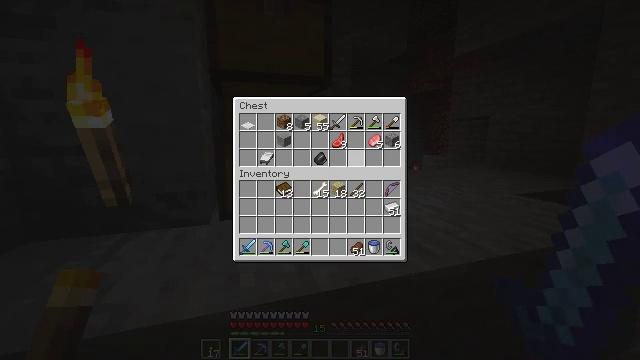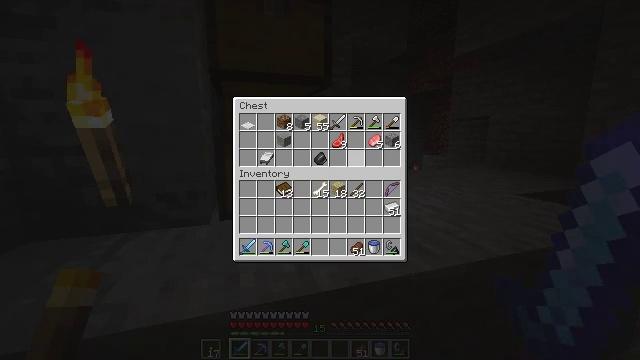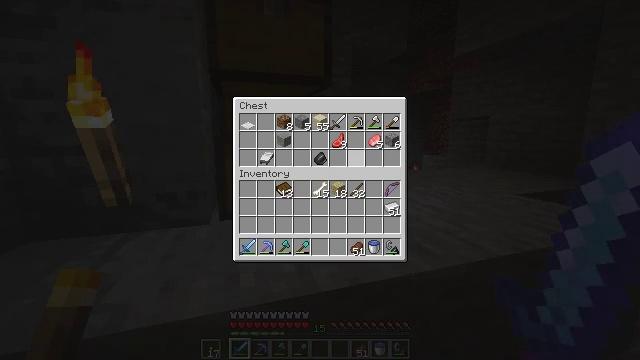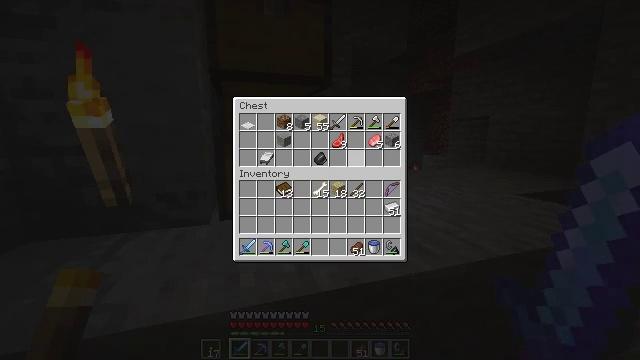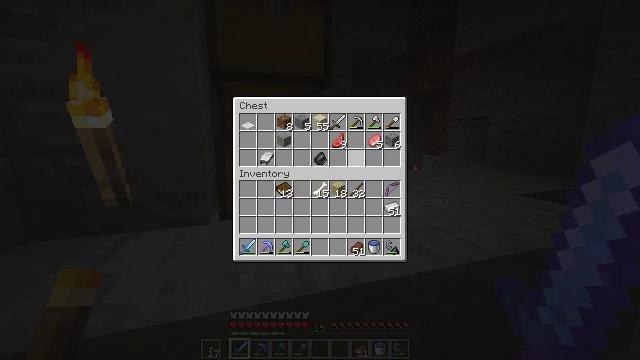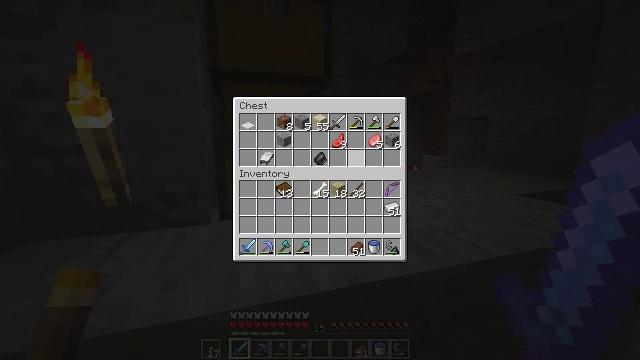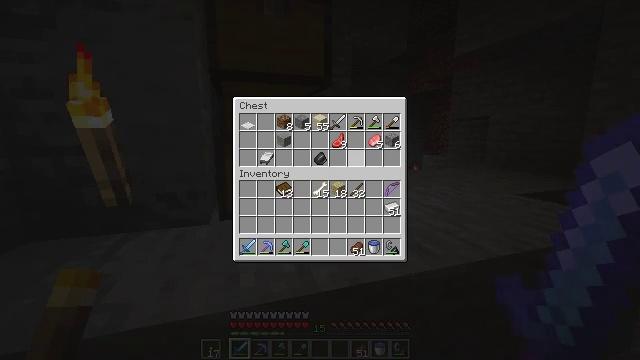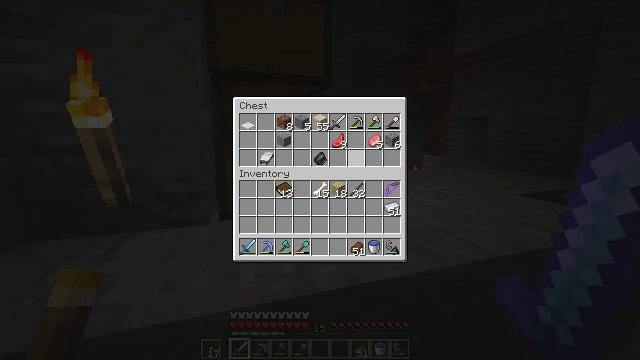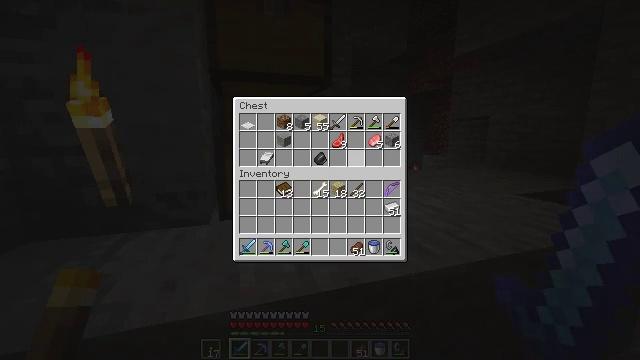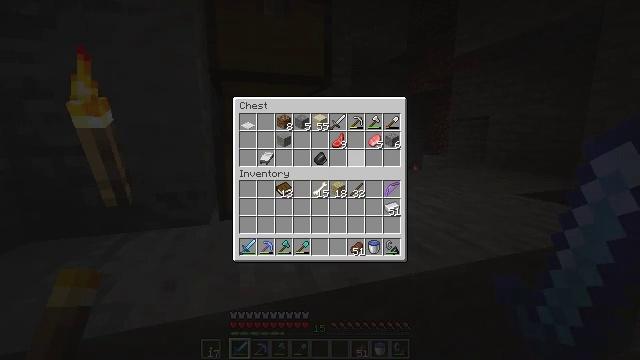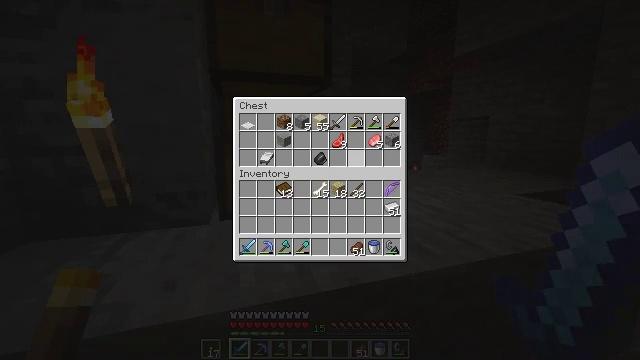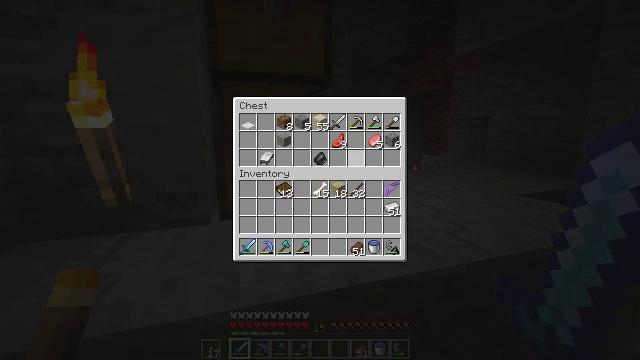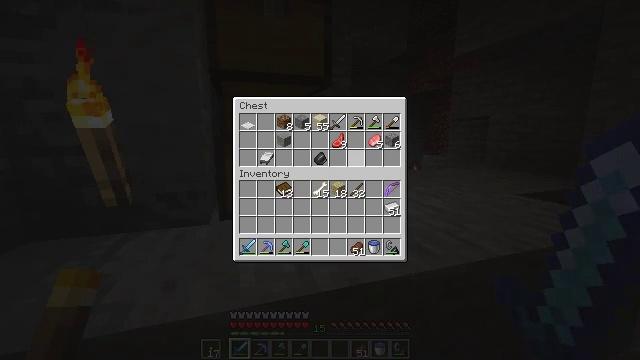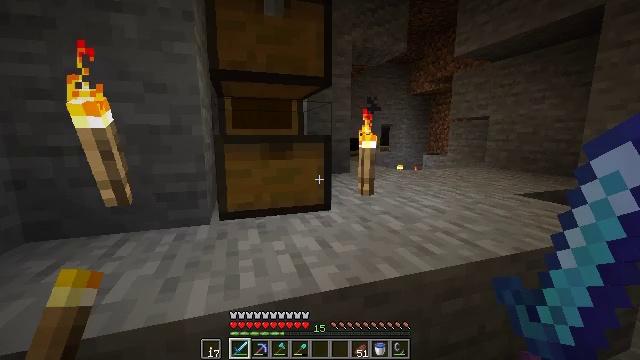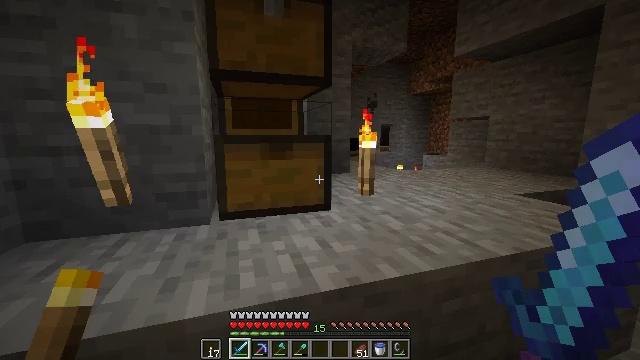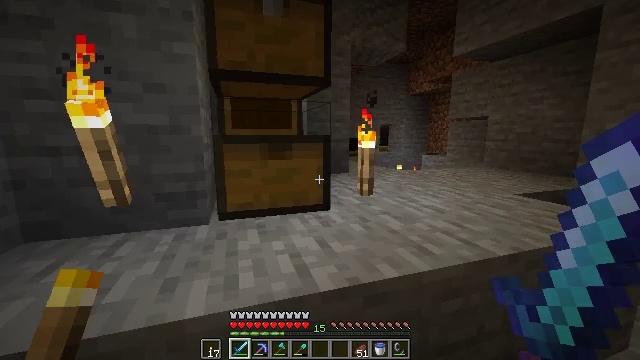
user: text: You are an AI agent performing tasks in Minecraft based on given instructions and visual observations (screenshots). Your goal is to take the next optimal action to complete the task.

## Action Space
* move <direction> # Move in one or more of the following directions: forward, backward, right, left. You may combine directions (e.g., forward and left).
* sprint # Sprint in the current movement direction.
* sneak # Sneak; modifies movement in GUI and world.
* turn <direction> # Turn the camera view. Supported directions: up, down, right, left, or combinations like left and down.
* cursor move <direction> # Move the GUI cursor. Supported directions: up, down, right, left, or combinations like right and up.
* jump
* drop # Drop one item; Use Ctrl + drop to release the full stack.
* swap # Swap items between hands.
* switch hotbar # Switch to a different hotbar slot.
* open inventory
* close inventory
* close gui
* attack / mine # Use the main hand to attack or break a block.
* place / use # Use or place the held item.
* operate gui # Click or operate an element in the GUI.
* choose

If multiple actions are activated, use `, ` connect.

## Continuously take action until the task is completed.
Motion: motion action
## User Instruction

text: Take birch planks to craft a birch trapdoor.
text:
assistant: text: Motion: no_op
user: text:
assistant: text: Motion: no_op
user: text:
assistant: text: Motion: no_op
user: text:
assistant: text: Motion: no_op
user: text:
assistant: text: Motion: no_op
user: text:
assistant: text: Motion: no_op
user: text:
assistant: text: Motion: no_op
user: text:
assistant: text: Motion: no_op
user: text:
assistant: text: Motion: no_op
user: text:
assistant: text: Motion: no_op
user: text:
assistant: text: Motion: no_op
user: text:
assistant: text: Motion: no_op
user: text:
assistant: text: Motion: no_op
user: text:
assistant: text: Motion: no_op
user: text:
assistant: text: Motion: no_op
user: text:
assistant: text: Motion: turn left and up
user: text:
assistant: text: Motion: turn left and up
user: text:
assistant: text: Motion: turn left and up
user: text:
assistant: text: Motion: turn left and up
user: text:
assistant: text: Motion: turn right and up
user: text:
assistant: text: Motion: turn up, use / place
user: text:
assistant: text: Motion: use / place
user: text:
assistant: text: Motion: use / place
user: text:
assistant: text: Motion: no_op
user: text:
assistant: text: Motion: no_op
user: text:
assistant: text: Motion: no_op
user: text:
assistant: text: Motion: no_op
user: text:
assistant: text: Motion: no_op
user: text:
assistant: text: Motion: no_op
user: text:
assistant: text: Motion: no_op